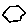
Label: hexagon